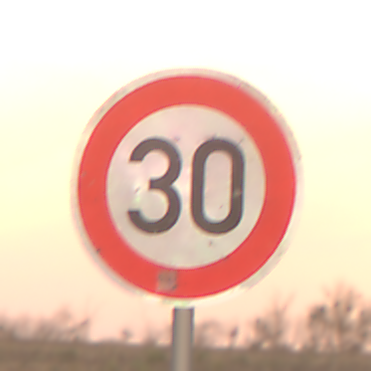
Verkehrszeichen: Geschwindigkeit30
Umgebung: Outdoor, Nature
Tageszeit: SunriseSunset
Wetter: PartlyCloudy
Licht: Natural
Jahreszeit: NotSpecified
Kontrast: LowContrast